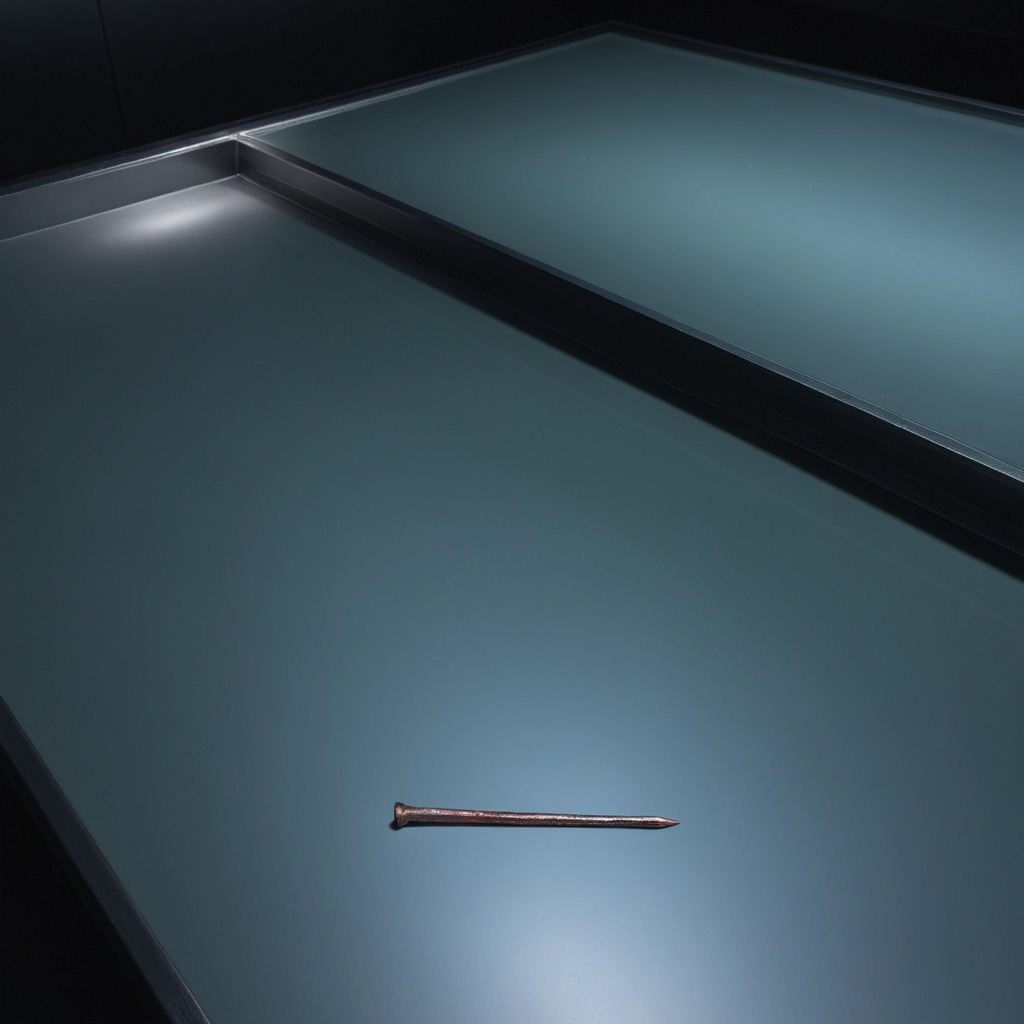
A iron nail is lying on the table in a railway signal maintenance room.